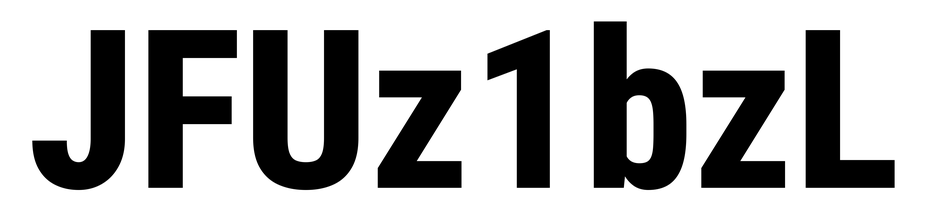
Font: Roboto_Condensed_ExtraBold